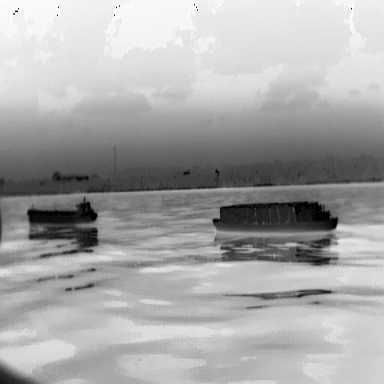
There is a liner in the infrared image.